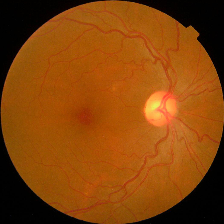
Diabetic retinopathy grade: No DR